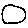
Label: circle